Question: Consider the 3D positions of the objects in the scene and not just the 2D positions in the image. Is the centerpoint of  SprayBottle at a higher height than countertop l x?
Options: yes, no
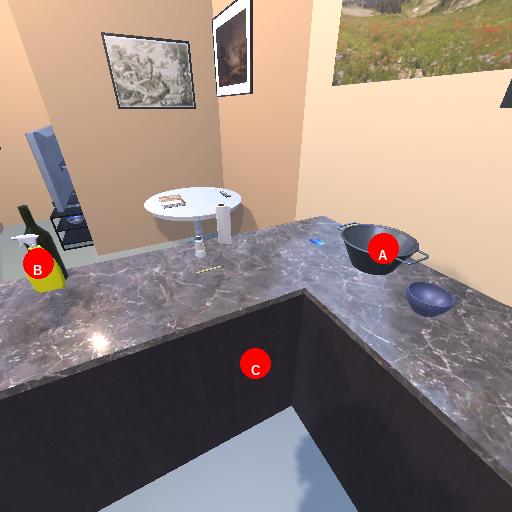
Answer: yes